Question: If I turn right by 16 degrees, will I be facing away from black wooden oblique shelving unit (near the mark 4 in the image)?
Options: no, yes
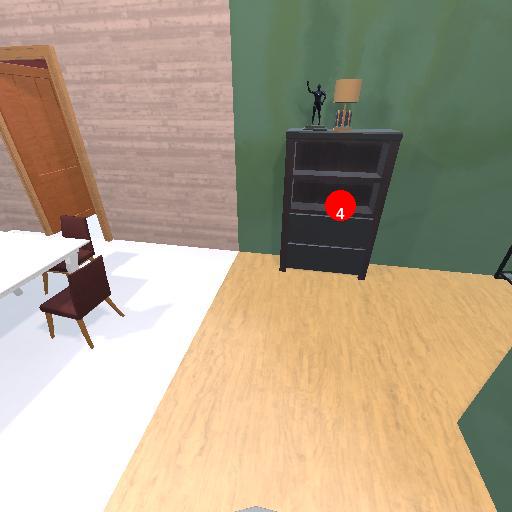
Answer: no